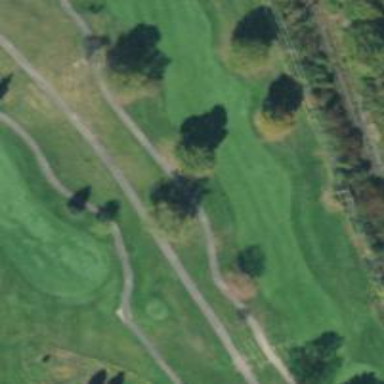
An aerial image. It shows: Golf fairway surrounded by grass.